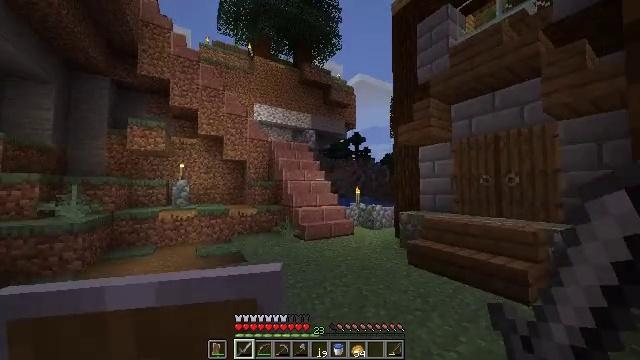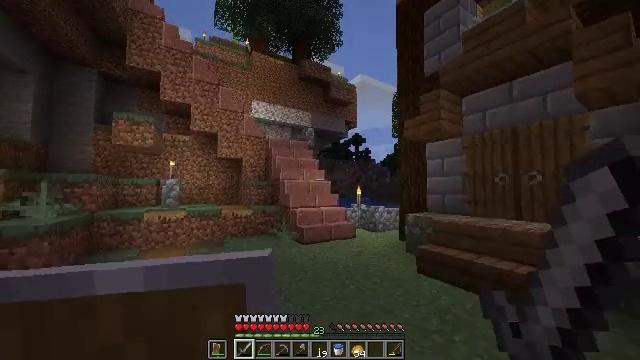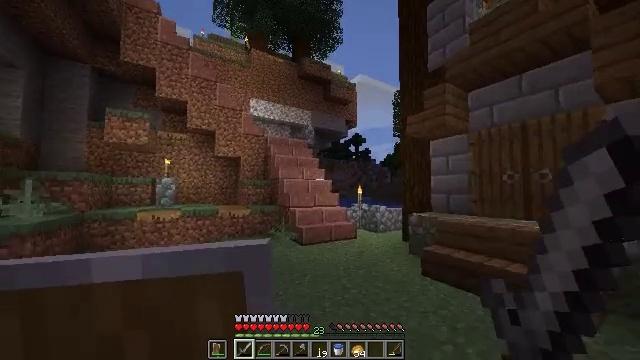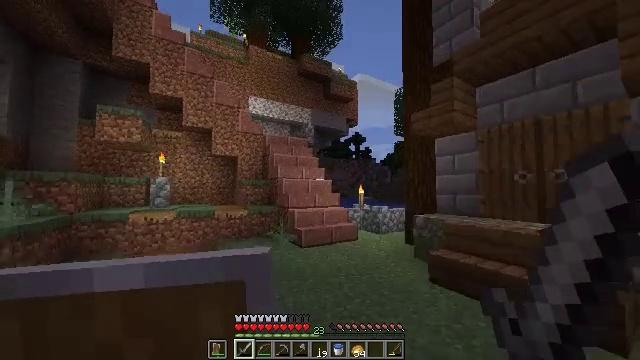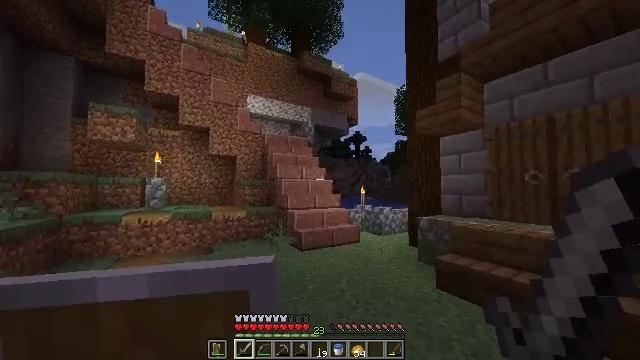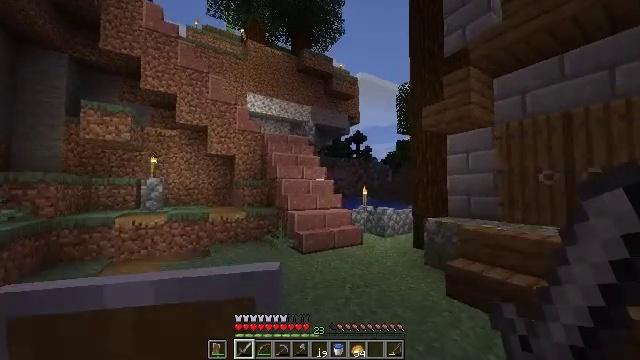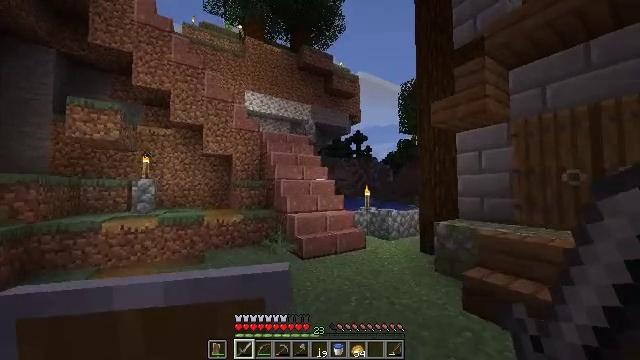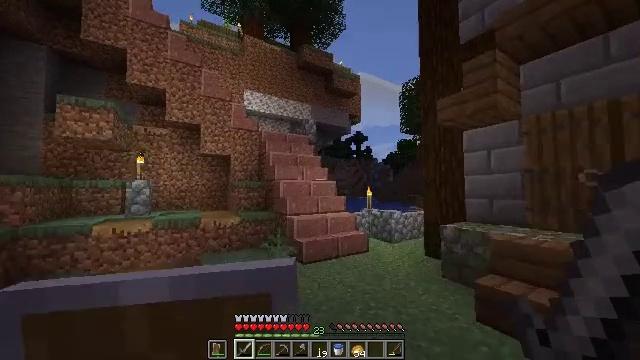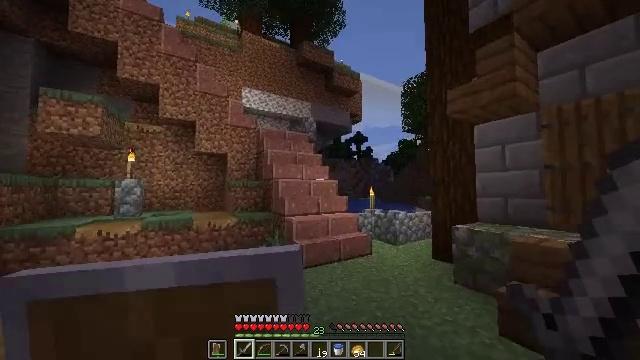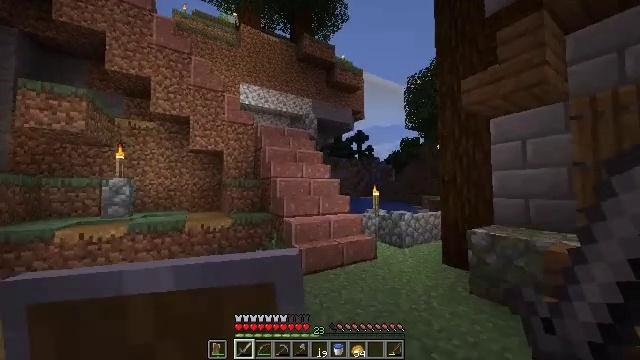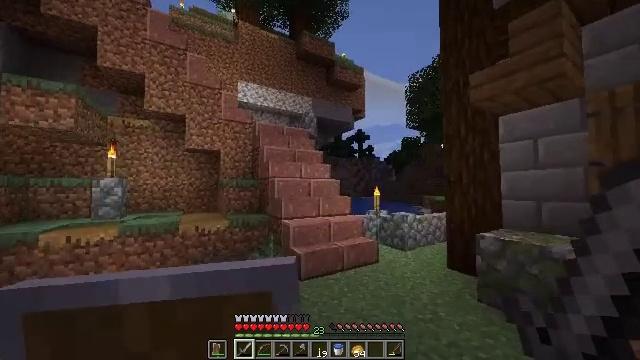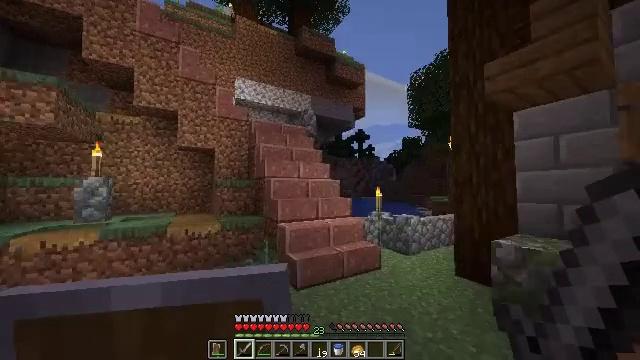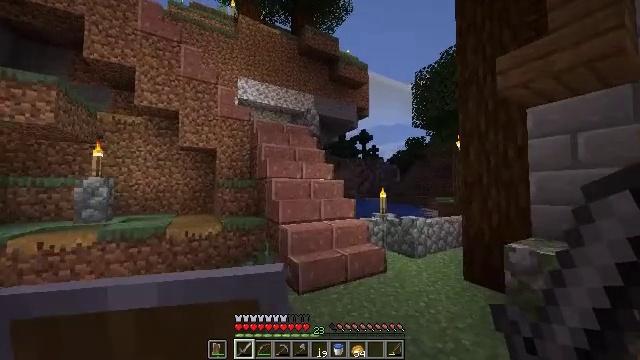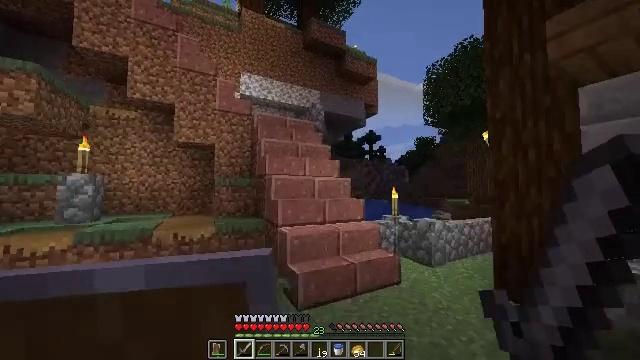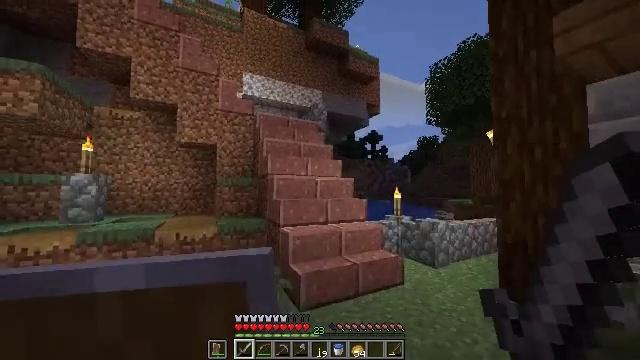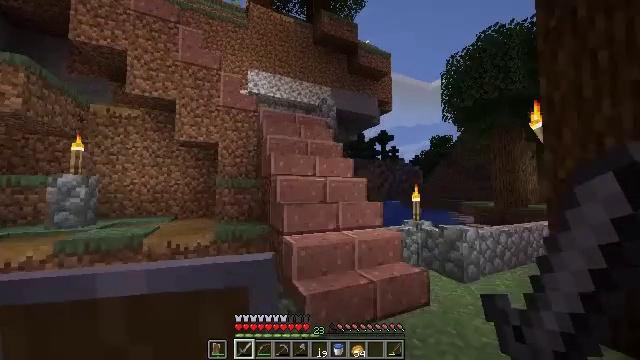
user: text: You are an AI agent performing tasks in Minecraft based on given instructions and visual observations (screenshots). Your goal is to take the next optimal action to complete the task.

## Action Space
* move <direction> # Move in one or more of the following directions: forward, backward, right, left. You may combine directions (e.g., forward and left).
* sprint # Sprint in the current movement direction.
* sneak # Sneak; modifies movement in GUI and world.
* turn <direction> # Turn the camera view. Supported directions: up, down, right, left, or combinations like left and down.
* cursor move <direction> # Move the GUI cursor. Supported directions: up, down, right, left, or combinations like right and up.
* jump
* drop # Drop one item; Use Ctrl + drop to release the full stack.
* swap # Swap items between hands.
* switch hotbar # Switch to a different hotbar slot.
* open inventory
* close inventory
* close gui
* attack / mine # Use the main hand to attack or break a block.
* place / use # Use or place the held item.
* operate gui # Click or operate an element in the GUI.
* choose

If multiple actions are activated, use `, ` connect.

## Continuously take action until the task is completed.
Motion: motion action
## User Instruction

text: Gather sugar cane for crafting.
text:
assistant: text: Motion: move forward
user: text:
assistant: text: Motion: move forward
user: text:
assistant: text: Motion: move forward
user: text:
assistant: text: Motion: move forward
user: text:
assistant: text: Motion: move forward
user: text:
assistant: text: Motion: move forward
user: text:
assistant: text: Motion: move forward
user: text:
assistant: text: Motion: move forward
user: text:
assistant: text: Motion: move forward
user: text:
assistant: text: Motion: move forward
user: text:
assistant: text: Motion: move forward
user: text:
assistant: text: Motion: move forward
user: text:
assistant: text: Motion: move forward, turn left
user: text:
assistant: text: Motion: move forward
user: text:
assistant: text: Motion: move forward, turn left
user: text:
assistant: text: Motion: move forward, turn left
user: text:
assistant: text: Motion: move forward
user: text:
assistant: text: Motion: move forward
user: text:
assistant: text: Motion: move forward
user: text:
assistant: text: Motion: move forward and move right
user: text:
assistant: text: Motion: move forward and move right, turn left
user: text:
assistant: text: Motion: move forward, turn left
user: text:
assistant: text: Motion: move forward, turn left
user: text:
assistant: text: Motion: move forward, turn left
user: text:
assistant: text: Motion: move forward, turn left
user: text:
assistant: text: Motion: move forward
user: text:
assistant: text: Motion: move forward
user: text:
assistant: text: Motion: move forward
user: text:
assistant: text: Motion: move forward
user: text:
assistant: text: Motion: move forward